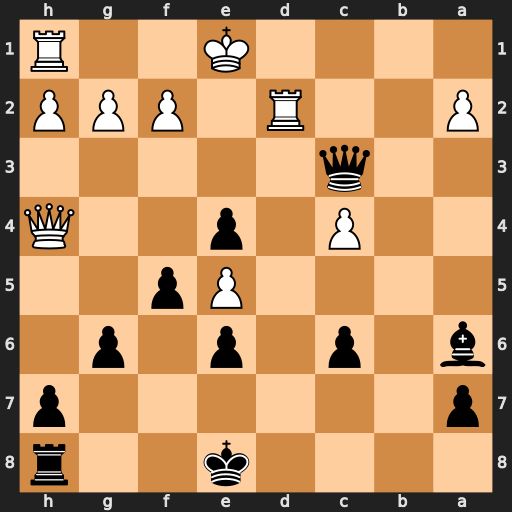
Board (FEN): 4k2r/p6p/b1p1p1p1/4Pp2/2P1p2Q/2q5/P2R1PPP/4K2R
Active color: b
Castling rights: Kk
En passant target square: -
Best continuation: O-O O-O Qxd2